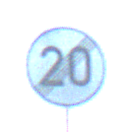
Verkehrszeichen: EndeGeschwindigkeit20
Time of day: MorningAfternoon
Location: Outdoor (RoadRail)
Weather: Clear
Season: NotSpecified
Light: Natural